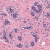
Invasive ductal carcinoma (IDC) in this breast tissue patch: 0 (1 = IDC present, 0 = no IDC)